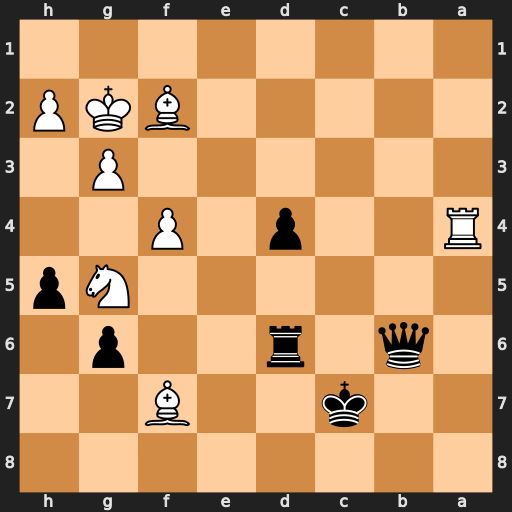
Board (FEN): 8/2k2B2/1q1r2p1/6Np/R2p1P2/6P1/5BKP/8
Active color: b
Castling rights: -
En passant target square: -
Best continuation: Qc6+ Nf3 Qxa4